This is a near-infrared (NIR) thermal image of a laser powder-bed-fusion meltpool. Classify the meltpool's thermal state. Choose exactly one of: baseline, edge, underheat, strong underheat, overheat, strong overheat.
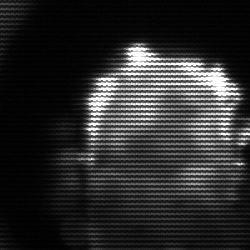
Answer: baseline